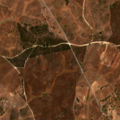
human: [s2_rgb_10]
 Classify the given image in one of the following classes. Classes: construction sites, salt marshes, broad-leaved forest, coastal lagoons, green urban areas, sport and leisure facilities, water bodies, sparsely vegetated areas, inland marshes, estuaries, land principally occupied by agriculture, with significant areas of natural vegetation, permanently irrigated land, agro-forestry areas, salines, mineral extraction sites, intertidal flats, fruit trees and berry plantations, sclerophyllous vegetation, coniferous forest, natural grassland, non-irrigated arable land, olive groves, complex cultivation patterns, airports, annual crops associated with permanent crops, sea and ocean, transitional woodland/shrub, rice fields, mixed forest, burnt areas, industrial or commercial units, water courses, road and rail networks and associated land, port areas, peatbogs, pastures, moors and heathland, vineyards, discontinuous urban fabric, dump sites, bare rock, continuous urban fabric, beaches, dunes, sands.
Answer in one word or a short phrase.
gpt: olive groves, pastures, complex cultivation patterns, agro-forestry areas, transitional woodland/shrub